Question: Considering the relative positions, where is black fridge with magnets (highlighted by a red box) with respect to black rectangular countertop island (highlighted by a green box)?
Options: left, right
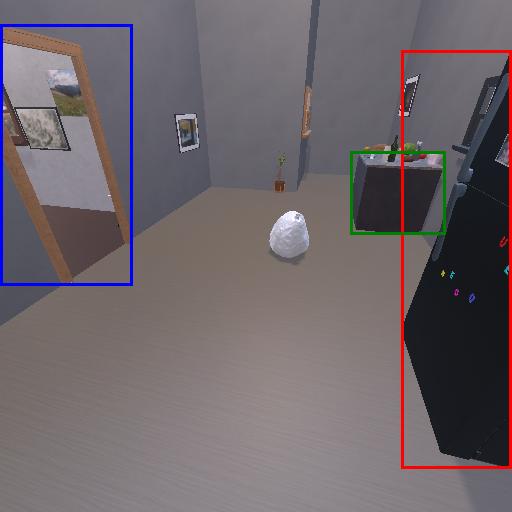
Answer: left